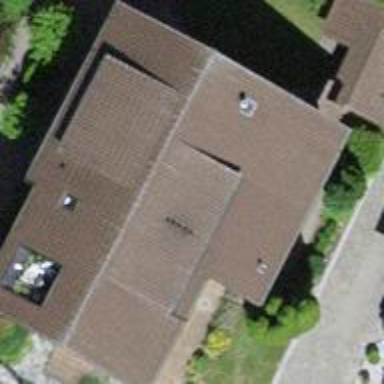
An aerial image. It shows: Residential building.